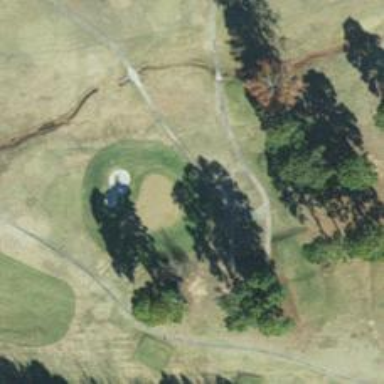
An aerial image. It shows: View of golf hole.